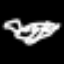
Label: airplane